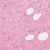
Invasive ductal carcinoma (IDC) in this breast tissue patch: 1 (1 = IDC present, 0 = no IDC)